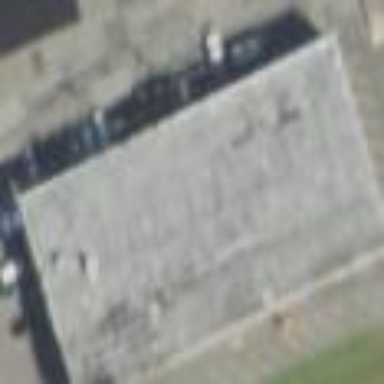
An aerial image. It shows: Commercial building.